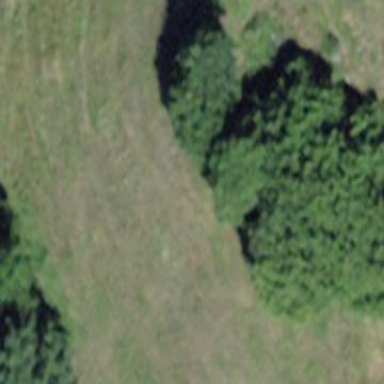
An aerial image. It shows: Woodland consisting of broadleaved trees.